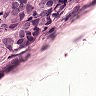
Metastatic tissue present: yes